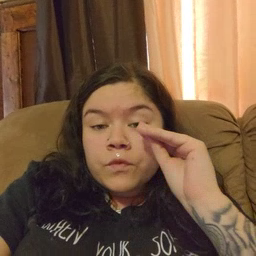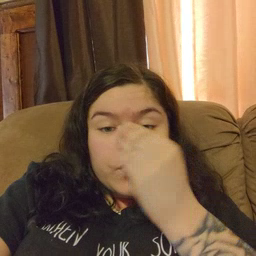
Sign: flower